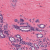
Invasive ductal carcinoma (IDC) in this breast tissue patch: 0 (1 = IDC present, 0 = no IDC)